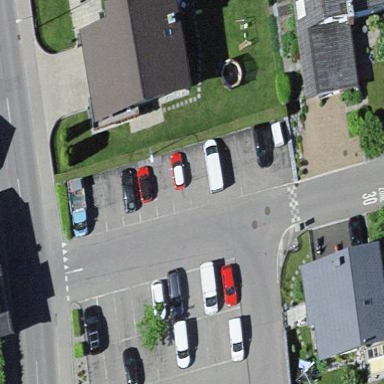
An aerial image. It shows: Parking area with surface.